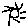
Label: sun